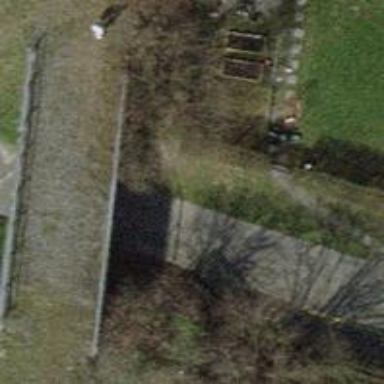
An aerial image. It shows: Retaining wall.